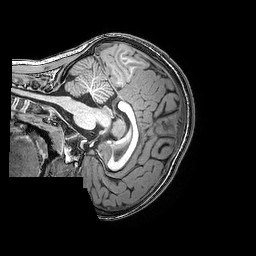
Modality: T1w
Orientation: sagittal
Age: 5
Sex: female
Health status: healthy